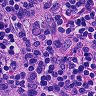
Metastatic tissue present: no